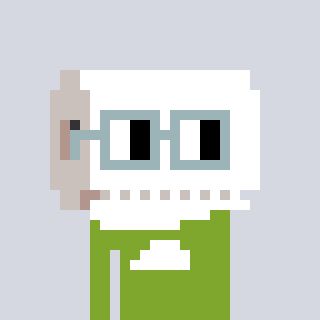
a pixel art character with square dark gray glasses, a toiletpaper-full-shaped head and a slimegreen-colored body on a cool background